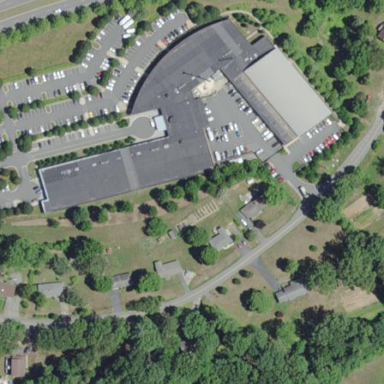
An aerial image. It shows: Building with flat roof that is black in color.